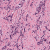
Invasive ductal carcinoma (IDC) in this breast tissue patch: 1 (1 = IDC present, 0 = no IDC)